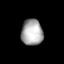
Tissue: skin
Cell type: Epithelial cells
Senescence score: 0.2833
Nuclear area (px): 555
Mean DAPI intensity: 168.497